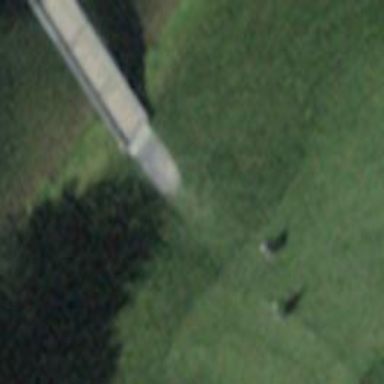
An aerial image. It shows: Designated golf cart service road on bridge.